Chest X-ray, PA view. Patient: 38 years old, sex F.
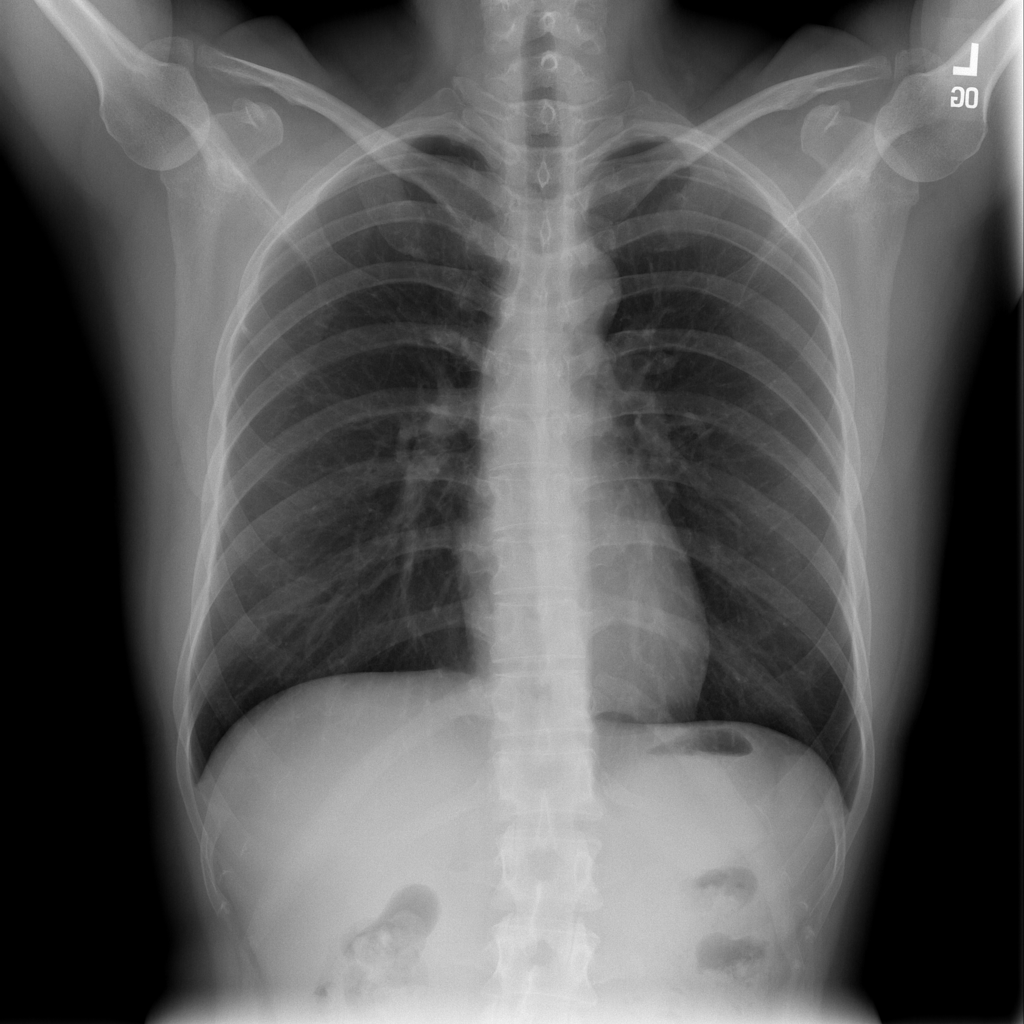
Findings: No Finding